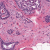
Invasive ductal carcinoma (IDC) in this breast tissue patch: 0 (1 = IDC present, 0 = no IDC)